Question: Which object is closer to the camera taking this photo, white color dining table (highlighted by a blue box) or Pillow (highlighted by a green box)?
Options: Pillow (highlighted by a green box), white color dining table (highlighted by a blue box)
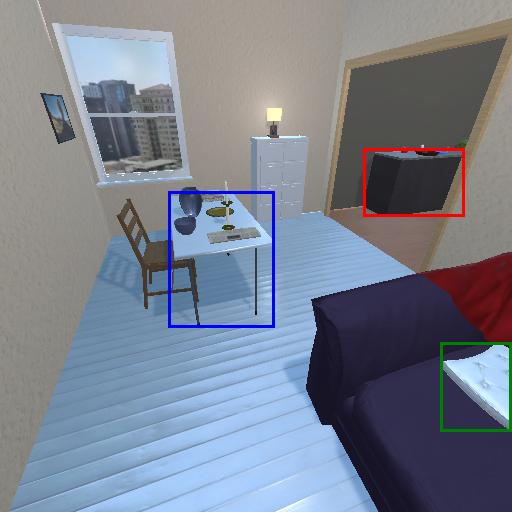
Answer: Pillow (highlighted by a green box)